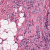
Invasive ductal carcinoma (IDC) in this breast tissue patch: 0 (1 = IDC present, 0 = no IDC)